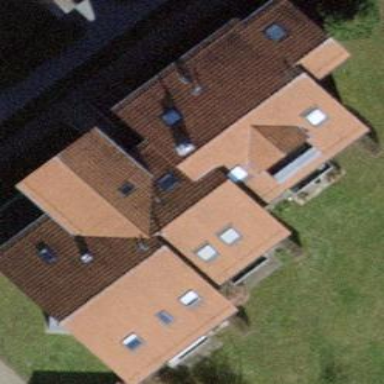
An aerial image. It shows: Building with pitched roof.